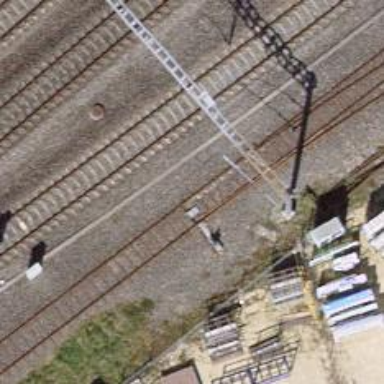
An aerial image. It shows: Railway switch.